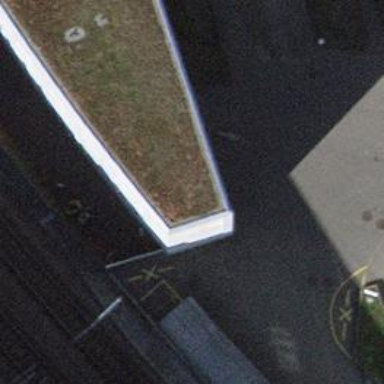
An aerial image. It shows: Parking entrance.